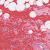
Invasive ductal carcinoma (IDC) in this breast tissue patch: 0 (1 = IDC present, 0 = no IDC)